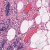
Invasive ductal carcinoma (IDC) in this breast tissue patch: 0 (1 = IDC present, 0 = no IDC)